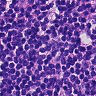
Metastatic tissue present: yes